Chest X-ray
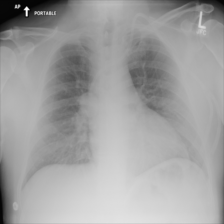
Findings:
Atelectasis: negative
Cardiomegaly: negative
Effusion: negative
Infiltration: negative
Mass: negative
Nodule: negative
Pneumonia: negative
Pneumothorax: negative
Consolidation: negative
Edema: negative
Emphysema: negative
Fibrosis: negative
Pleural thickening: negative
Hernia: negative